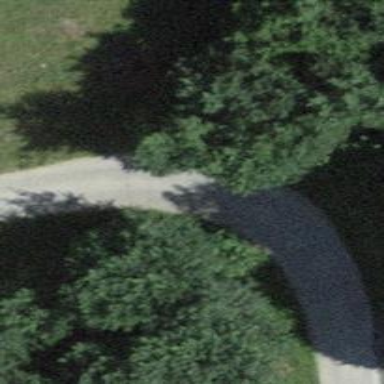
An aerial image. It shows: Culvert tunnel.